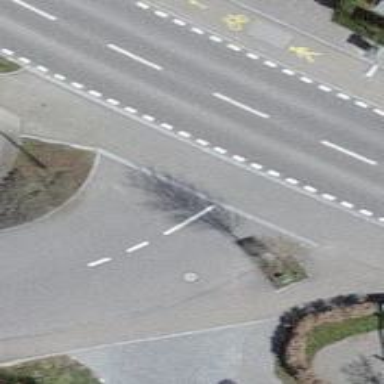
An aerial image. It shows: Unmarked crossing on the road.